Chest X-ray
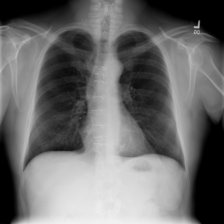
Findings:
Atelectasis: negative
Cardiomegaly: negative
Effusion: negative
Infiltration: negative
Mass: negative
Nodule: negative
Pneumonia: negative
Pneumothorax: negative
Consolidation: negative
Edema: negative
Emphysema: negative
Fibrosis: negative
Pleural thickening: negative
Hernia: negative